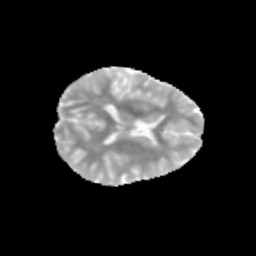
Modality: MD
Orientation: axial
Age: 11
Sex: female
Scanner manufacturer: siemens
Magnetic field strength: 3 T
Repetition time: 3.8 s
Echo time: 0.07 s